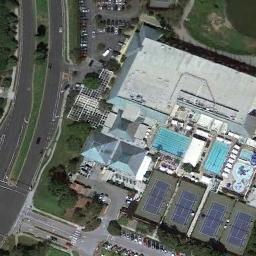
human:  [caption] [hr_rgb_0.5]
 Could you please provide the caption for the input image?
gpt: Many tennis courts are painted on the track .

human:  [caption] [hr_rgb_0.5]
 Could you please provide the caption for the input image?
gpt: The tennis court is next to some buildings and roads .

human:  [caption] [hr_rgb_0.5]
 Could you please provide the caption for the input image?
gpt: Neatly arranged tennis court and swimming pool next to the building with some trees nearby .

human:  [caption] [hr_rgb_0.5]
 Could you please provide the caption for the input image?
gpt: There are many different shapes and sizes of buildings next to the tennis courts .

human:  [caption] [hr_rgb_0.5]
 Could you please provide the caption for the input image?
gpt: There are some buildings beside the tennis courts .